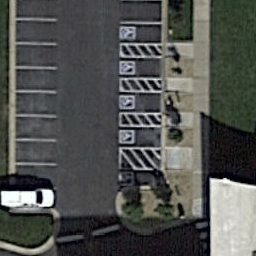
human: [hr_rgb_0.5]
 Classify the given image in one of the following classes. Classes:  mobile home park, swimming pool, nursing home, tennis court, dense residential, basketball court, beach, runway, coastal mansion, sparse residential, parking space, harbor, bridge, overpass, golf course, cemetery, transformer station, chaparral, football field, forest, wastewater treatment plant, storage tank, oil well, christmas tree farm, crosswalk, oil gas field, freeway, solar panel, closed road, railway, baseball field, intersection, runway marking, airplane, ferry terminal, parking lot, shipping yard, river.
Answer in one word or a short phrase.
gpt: parking space